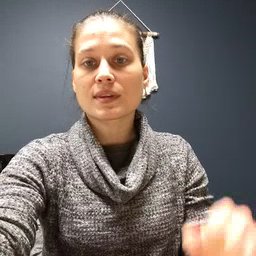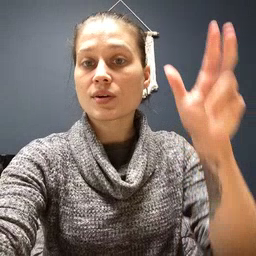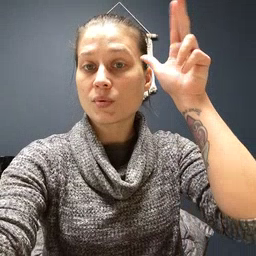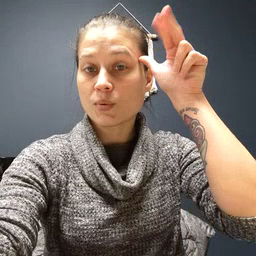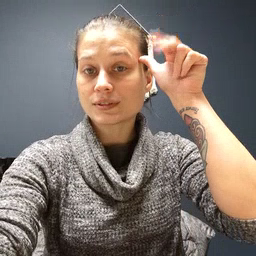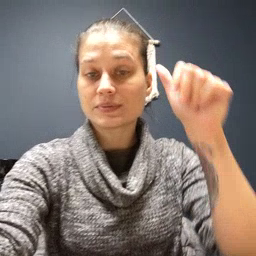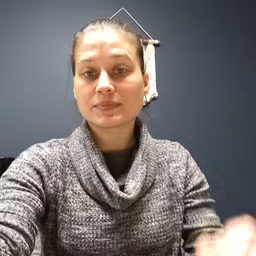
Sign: horse